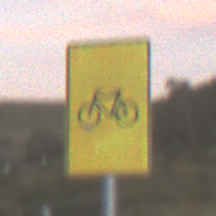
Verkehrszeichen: RadverkehrOhnePfeilsymbol
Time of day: SunriseSunset
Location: Outdoor (RoadRail)
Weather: PartlyCloudy
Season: NotSpecified
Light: Natural